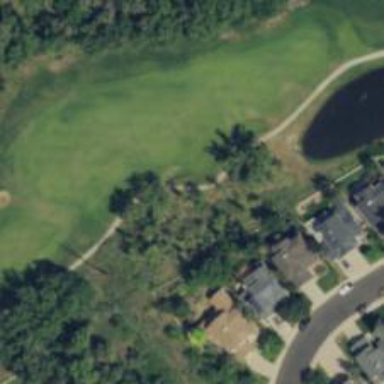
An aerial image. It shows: Path for golf carts.